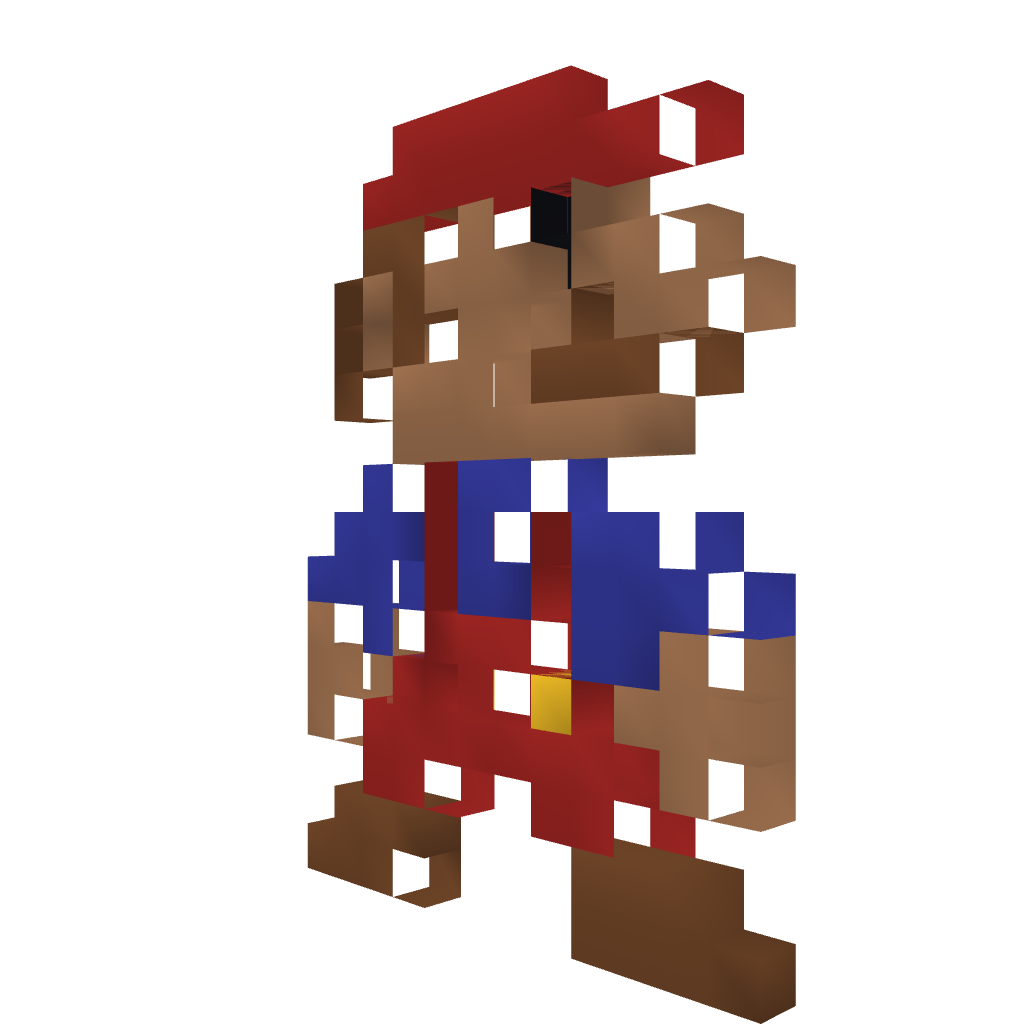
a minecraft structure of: Super Mario 8-Bit Style [Standing]